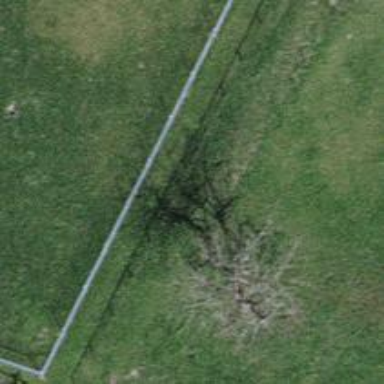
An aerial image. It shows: Path covered with grass.